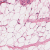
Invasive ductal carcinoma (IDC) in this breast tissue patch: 0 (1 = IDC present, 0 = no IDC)